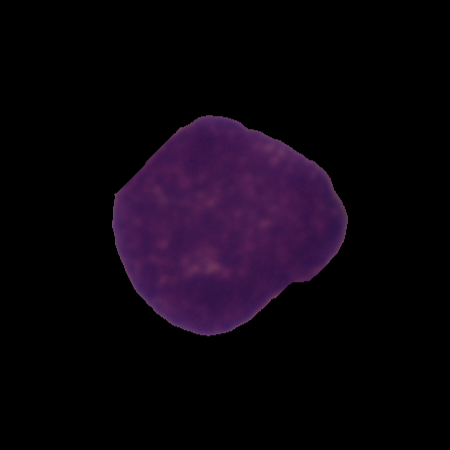
Label: cancer